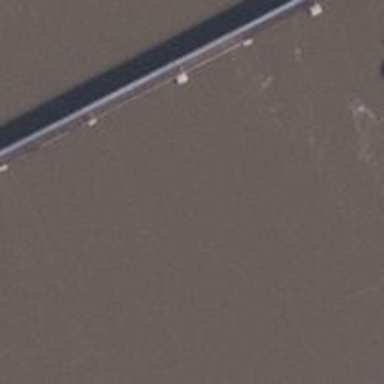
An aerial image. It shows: Bridge supported by piers.